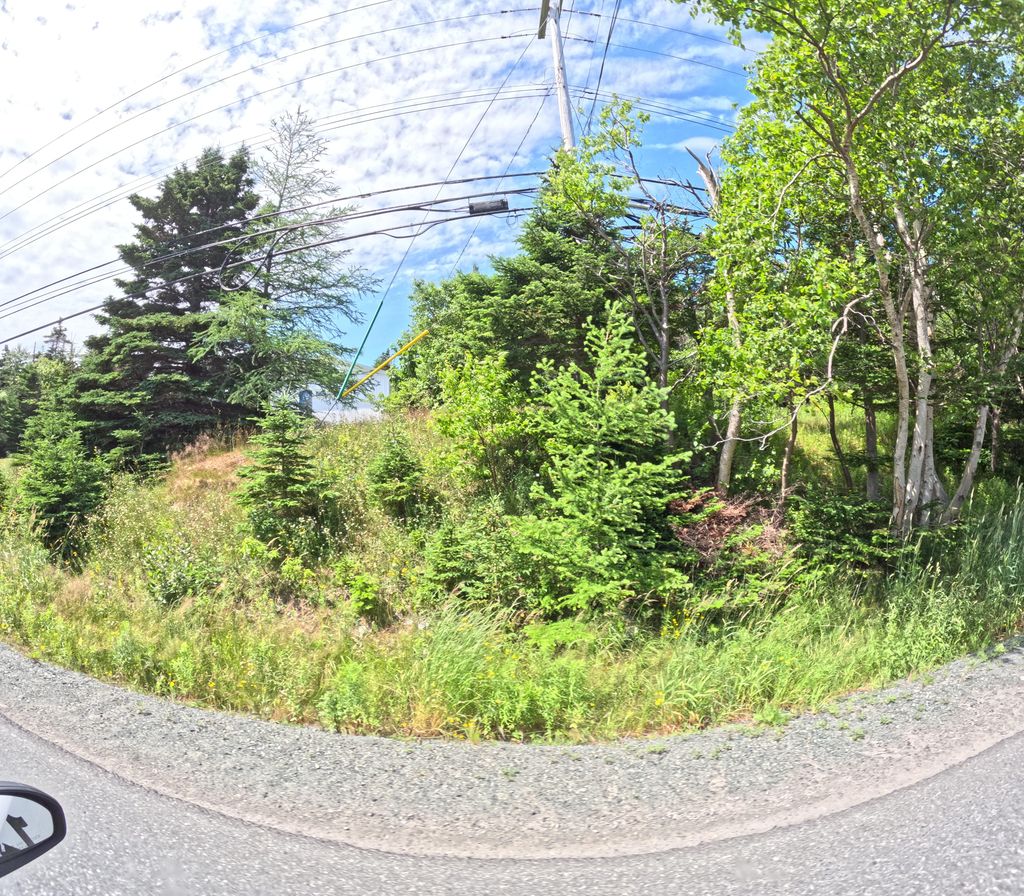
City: st_johns